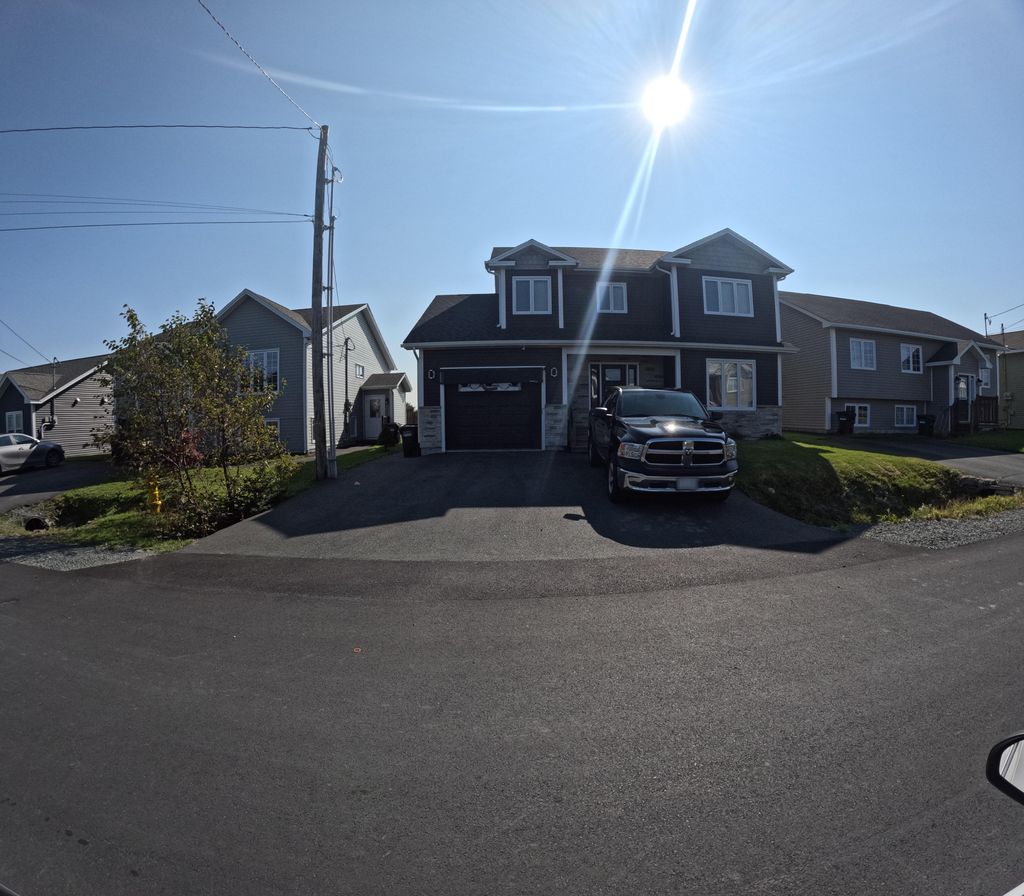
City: st_johns